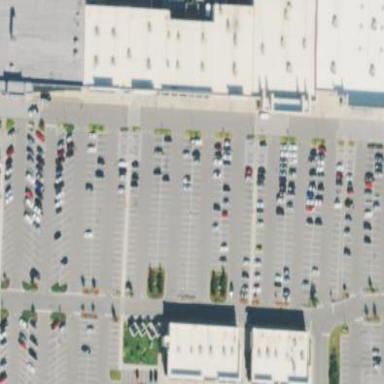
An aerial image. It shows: Parking area with surface.